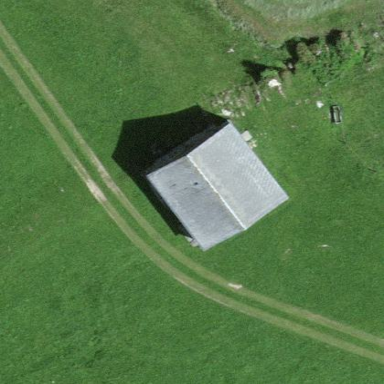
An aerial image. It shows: Gabled roof on farm auxiliary building.